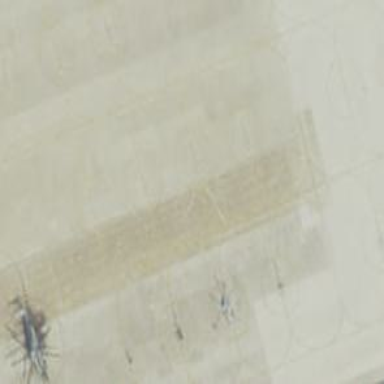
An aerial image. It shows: Image of taxiway at airport.